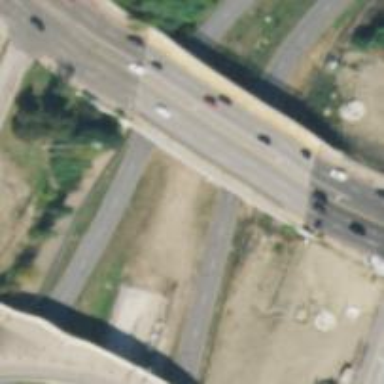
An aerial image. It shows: This image shows trunk highway that functions as expressway.